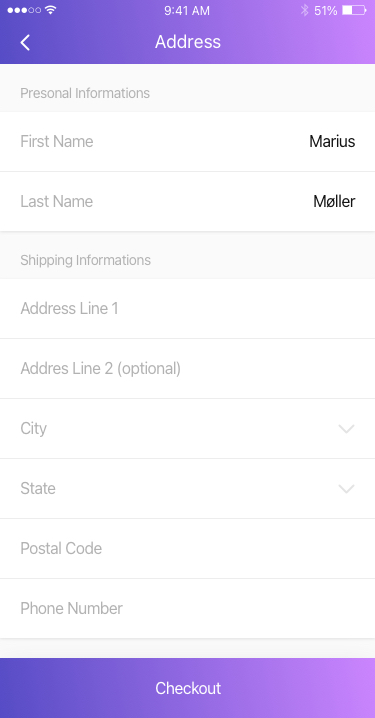
Text in this UI design:
Checkout
Shipping Informations
Address Line 1
Addres Line 2 (optional)
City
State
Postal Code
Phone Number
Presonal Informations
First Name
Marius
Last Name
Møller
Address